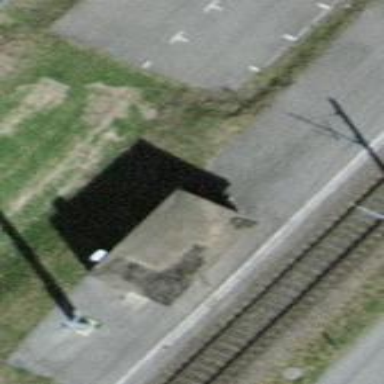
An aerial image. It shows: Building with flat roof.